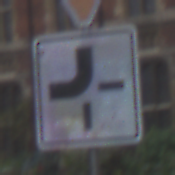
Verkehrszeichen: VerlaufVorfahrtsstrasse2
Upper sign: VorfahrtGewaehren
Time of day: Midday
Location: Outdoor (Urban)
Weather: Overcast
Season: NotSpecified
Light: Natural